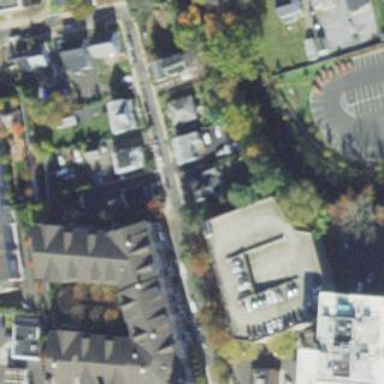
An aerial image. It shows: Part of building.